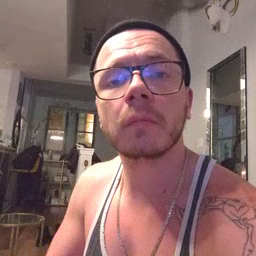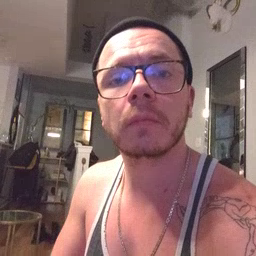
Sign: shhh